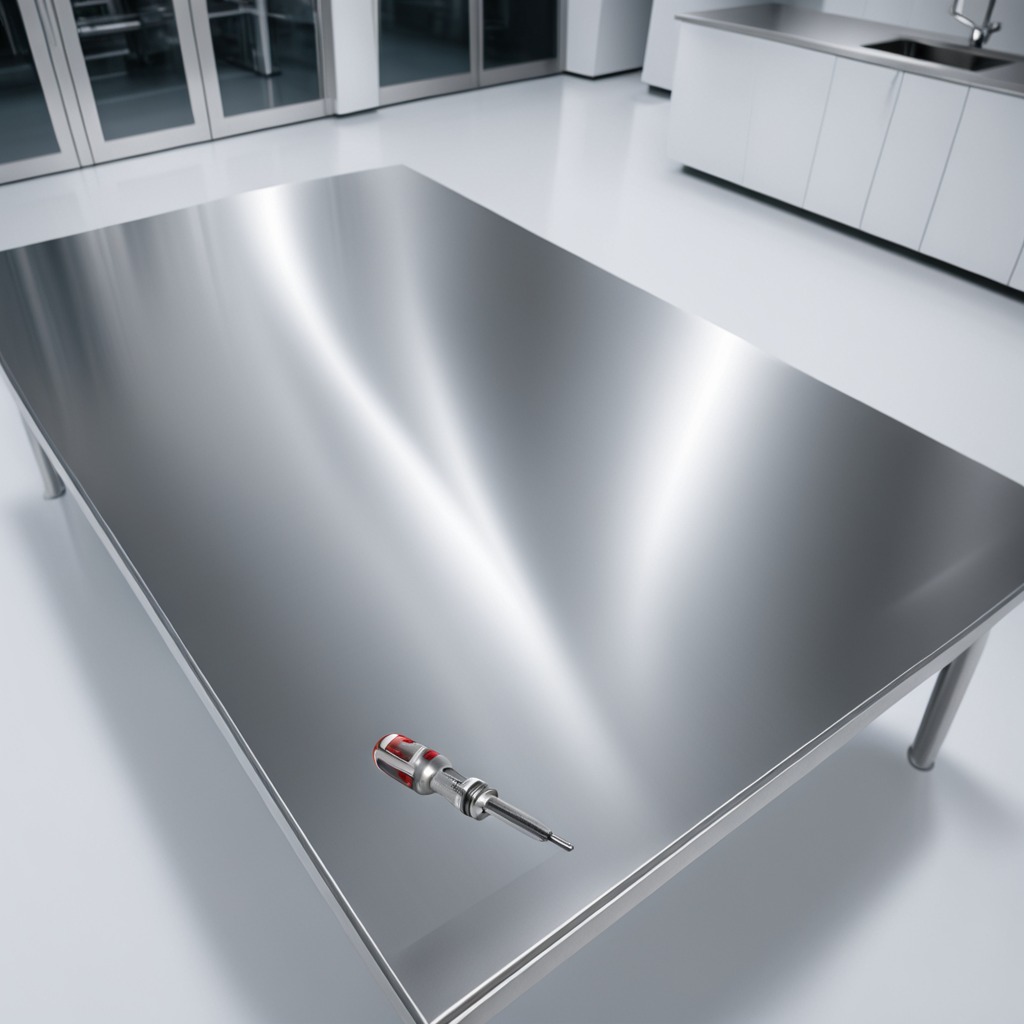
A screwdriver is lying on the stainless steel table in a high-end prototyping lab.